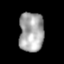
Tissue: lung
Cell type: Epithelial cells
Senescence score: 0.2086
Nuclear area (px): 957
Mean DAPI intensity: 167.193